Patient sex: F
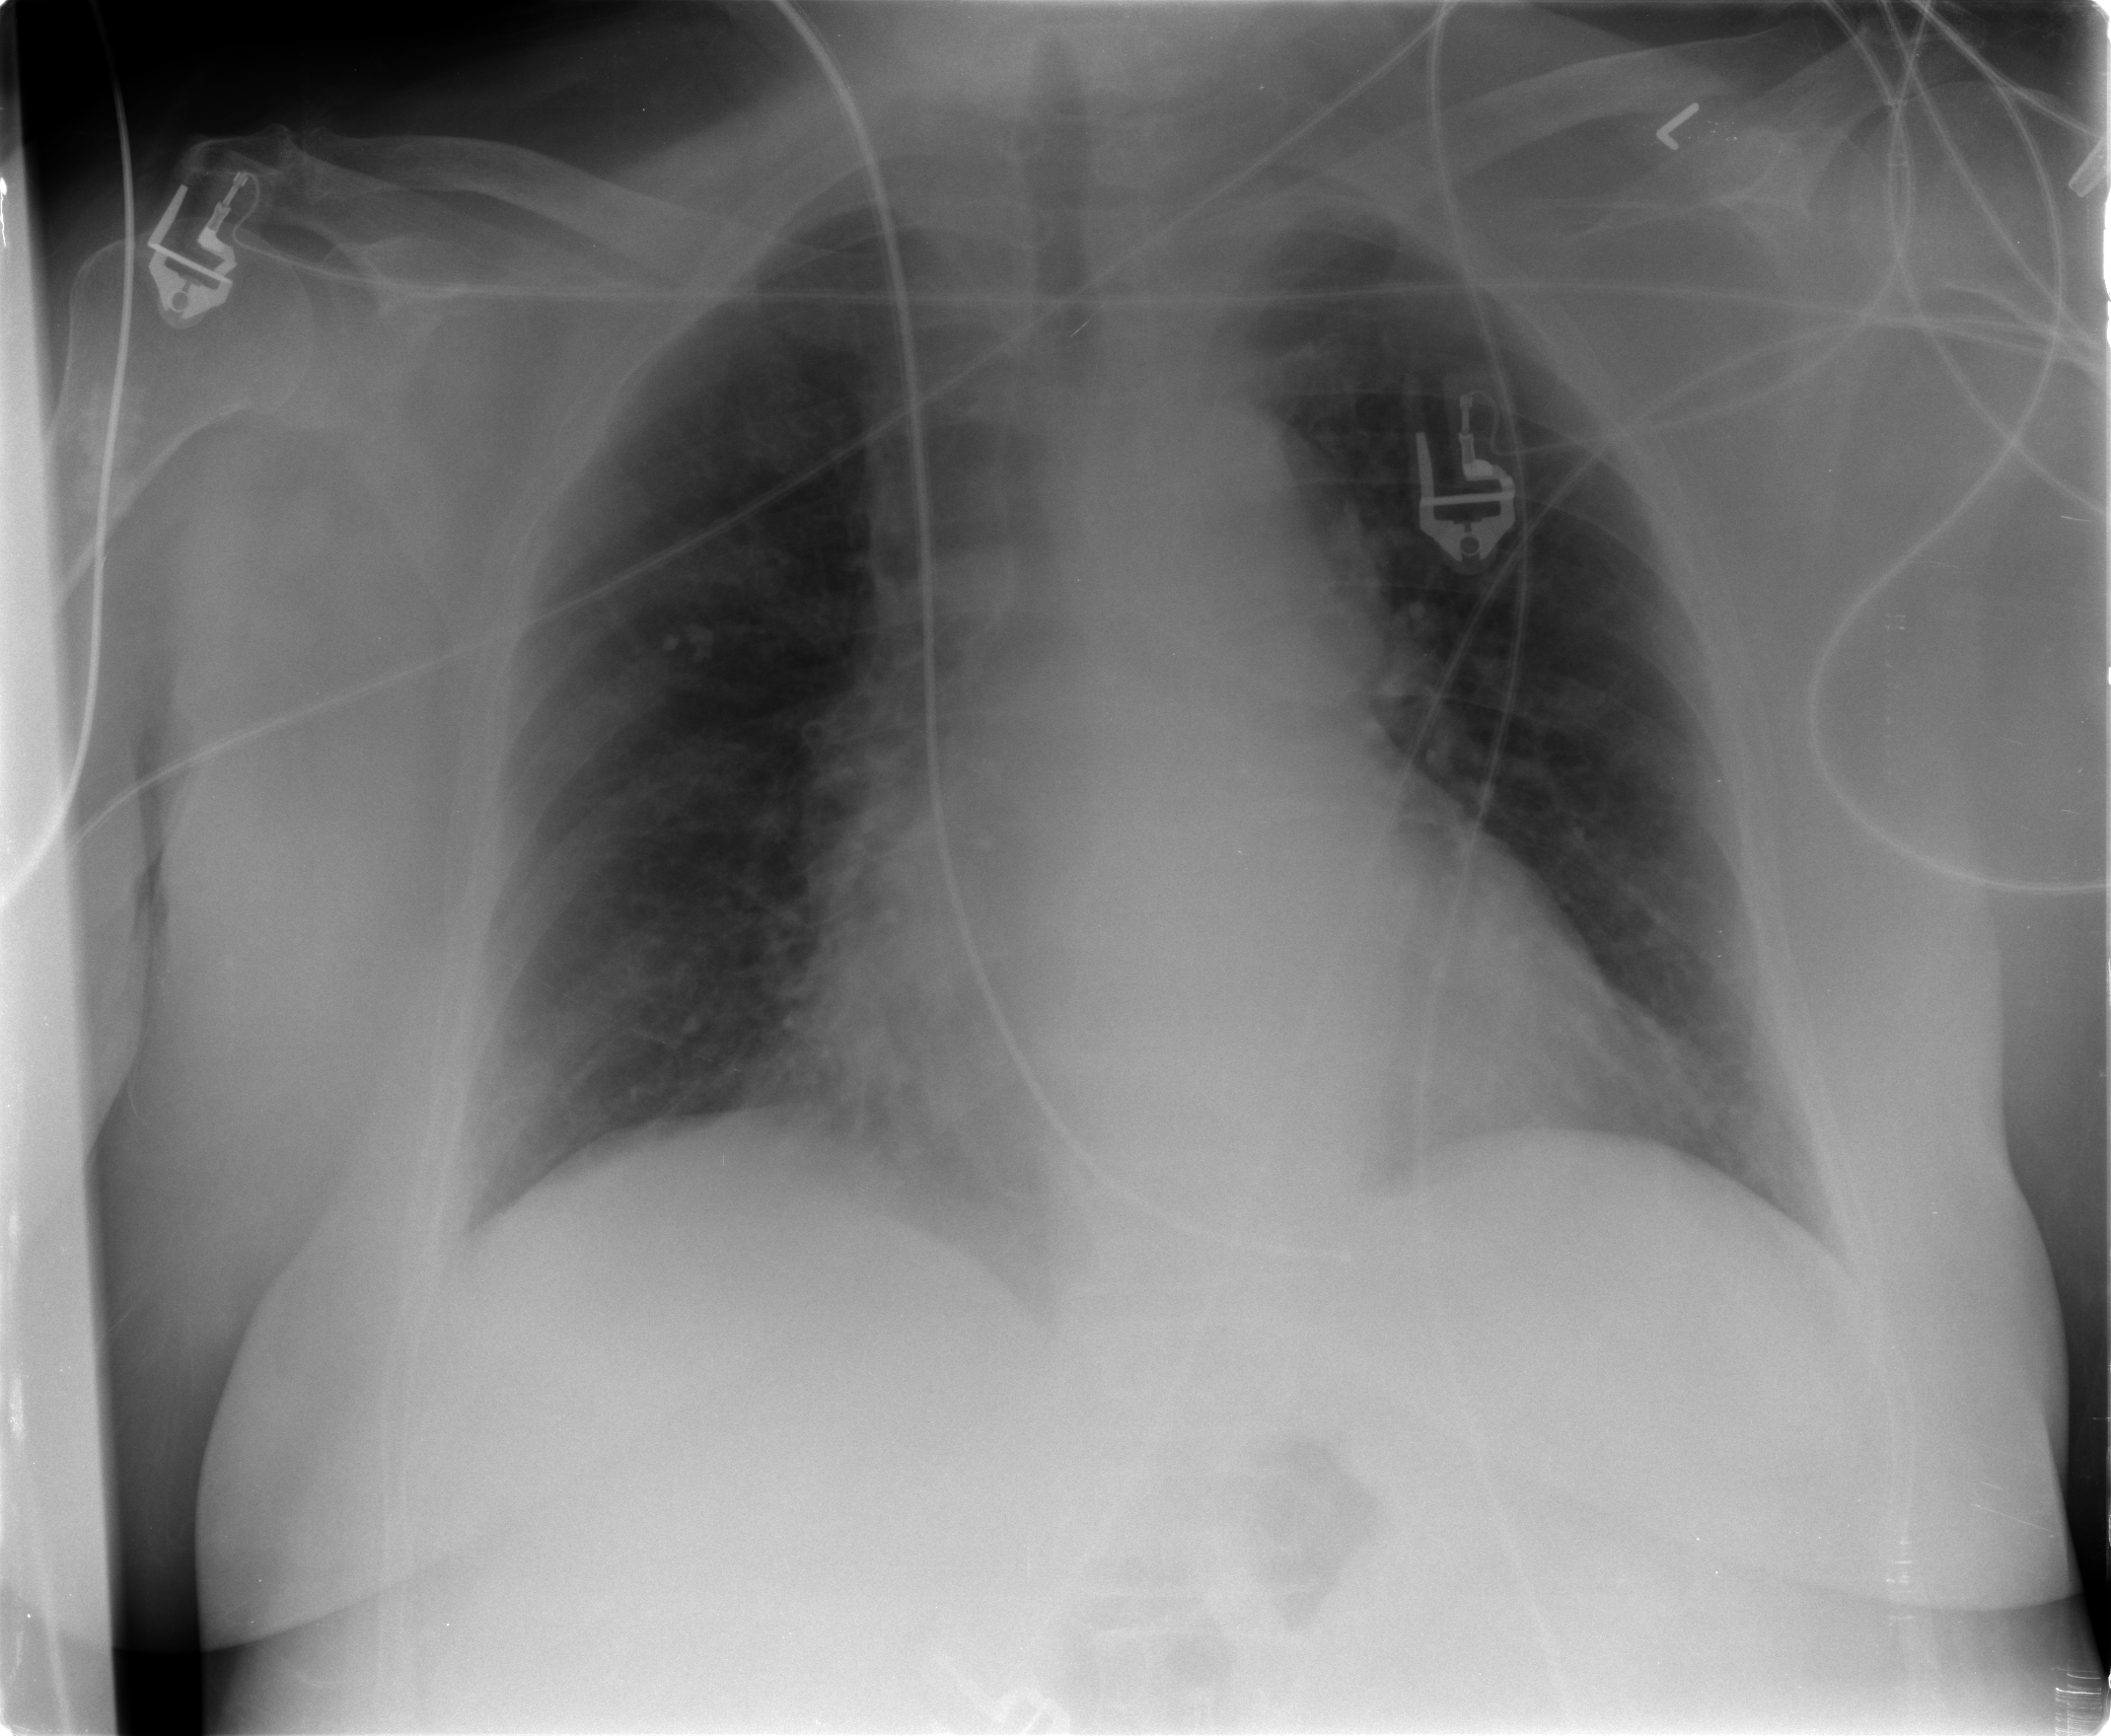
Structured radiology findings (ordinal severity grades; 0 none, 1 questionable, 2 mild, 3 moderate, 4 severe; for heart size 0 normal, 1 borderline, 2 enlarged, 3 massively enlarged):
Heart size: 1
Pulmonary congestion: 1
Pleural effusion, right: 1
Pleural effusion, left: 1
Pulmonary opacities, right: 0
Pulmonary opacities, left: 0
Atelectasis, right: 0
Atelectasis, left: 0